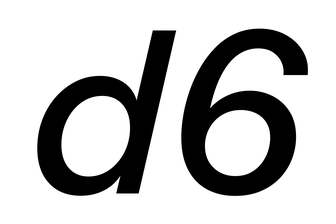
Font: InstrumentSans-Italic_Medium_Italic